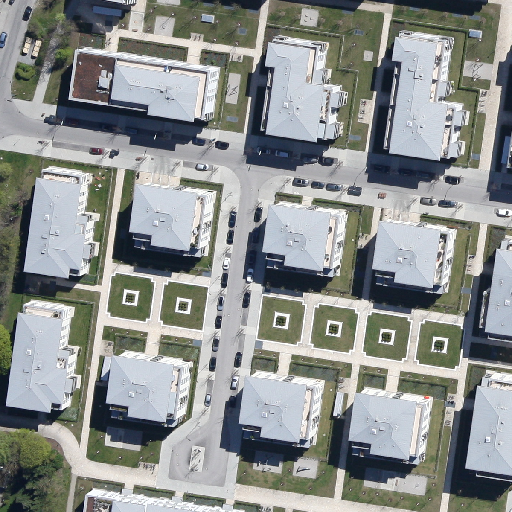
Referring expression: vehicle in the parking area